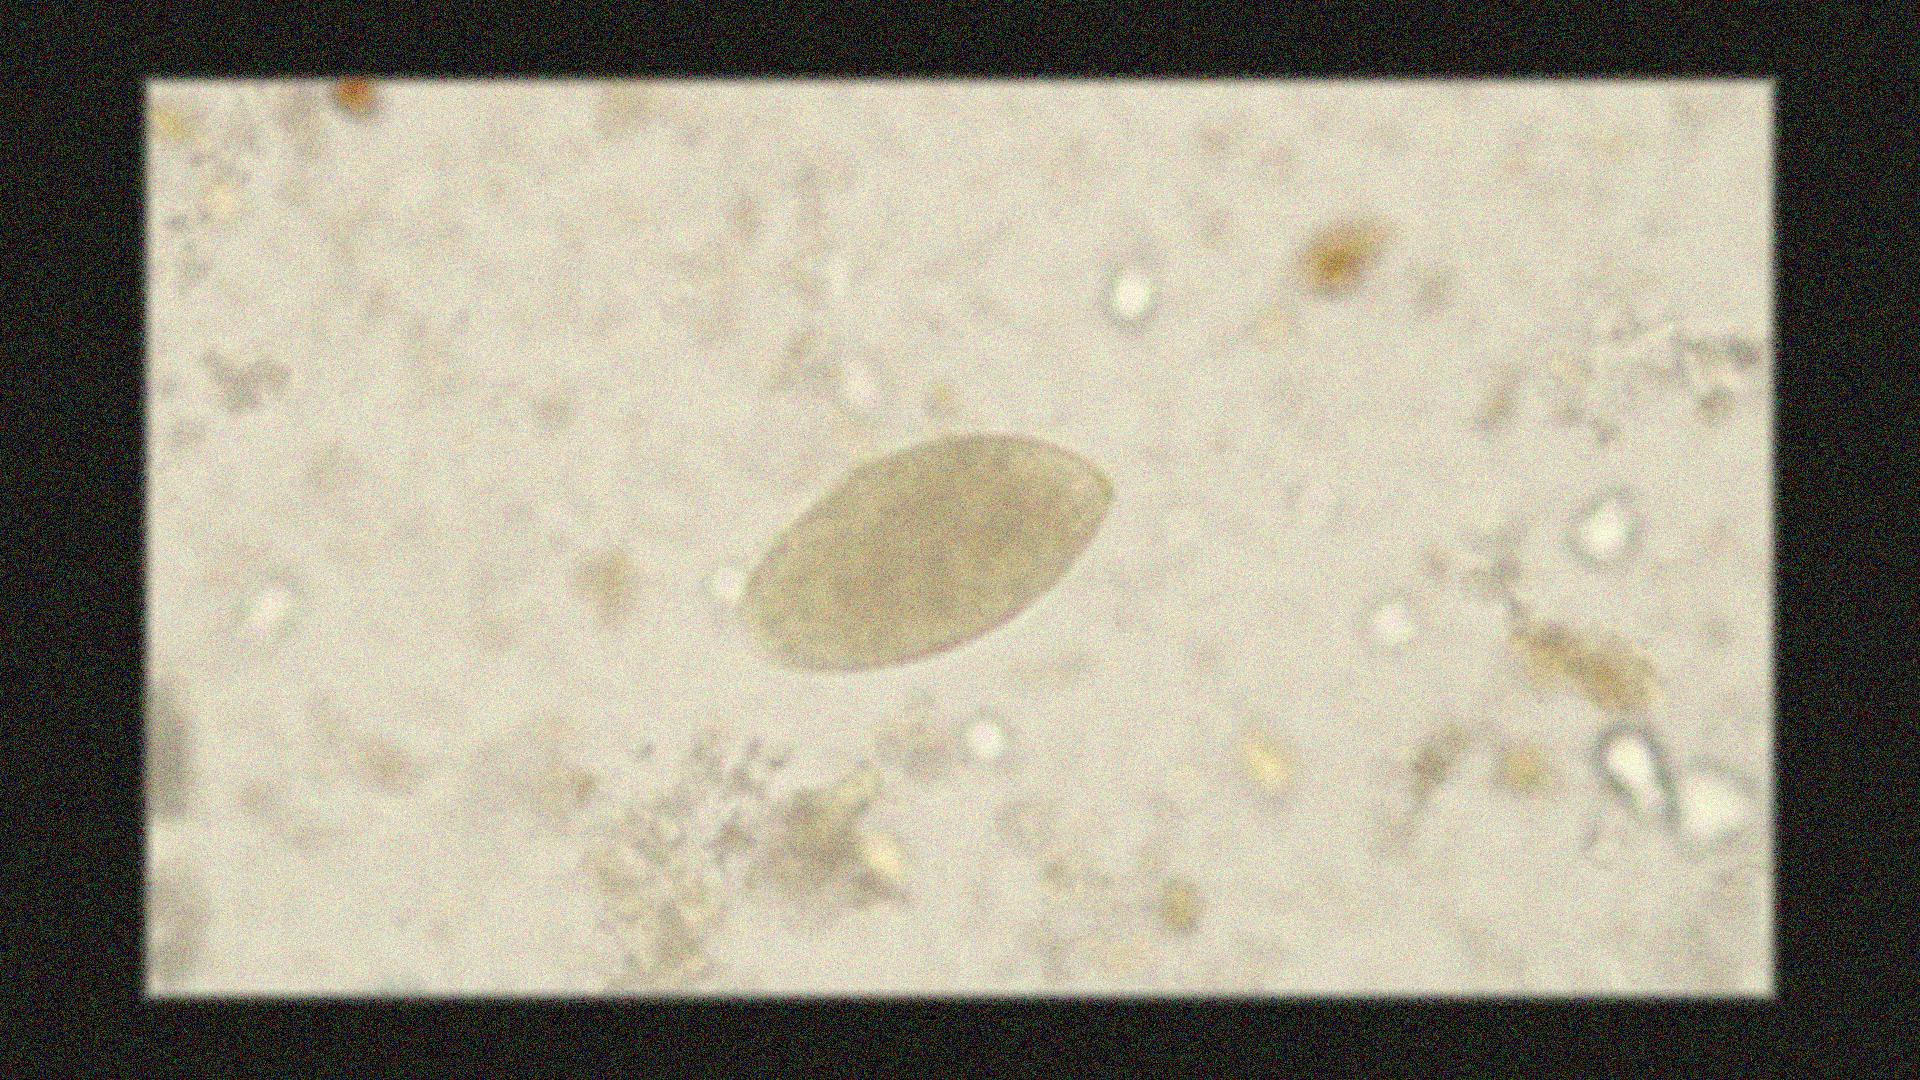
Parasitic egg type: Fasciolopsis buski